The image is an STFT spectrogram (time versus frequency) of a rotating-machine vibration signal. What is the most likely rotor condition (normal, misalignment, unbalance, looseness)?
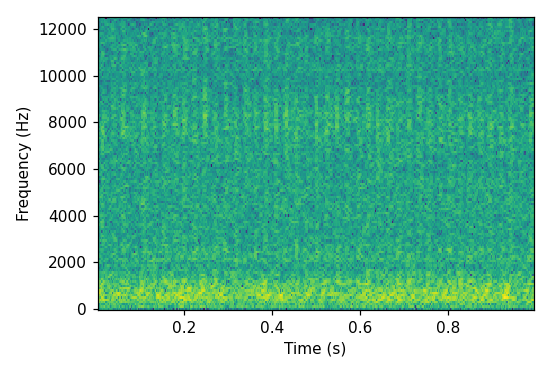
Answer: misalignment